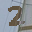
Label: 2